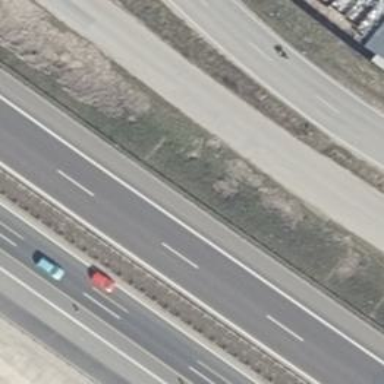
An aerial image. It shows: Asphalt motorway.